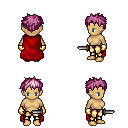
a pixel art fantasy rpg character, female body template, human, tanned skin, red cape, gold greaves, pink bedhead hairstyle, gold gloves, dagger, four views (front, back, left, right), 2x2 character sprite sheet, small pixel art, hard edges, no anti-aliasing